Question: The picture describes a maze problem, where green is the starting position and red is the end point. Find the length of the shortest path.
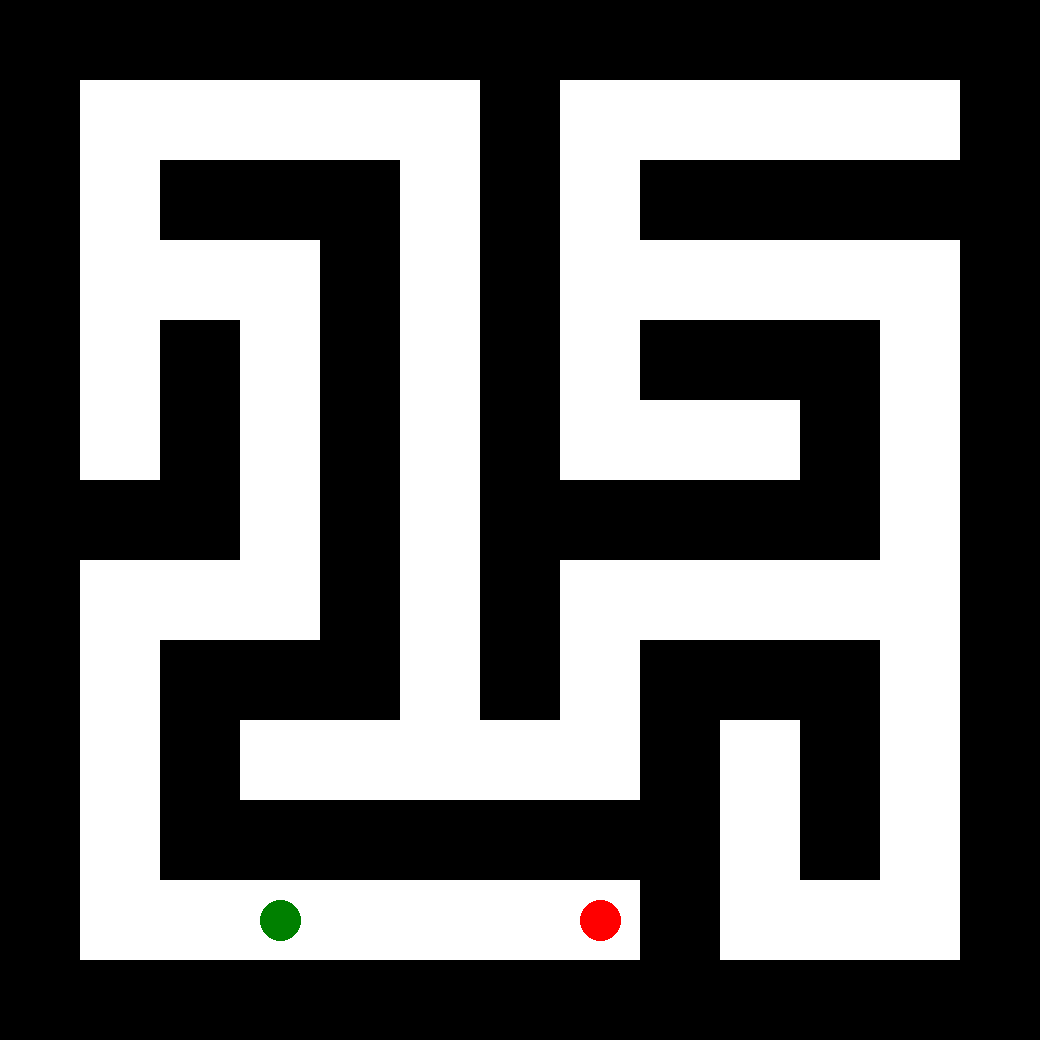
Answer: 4